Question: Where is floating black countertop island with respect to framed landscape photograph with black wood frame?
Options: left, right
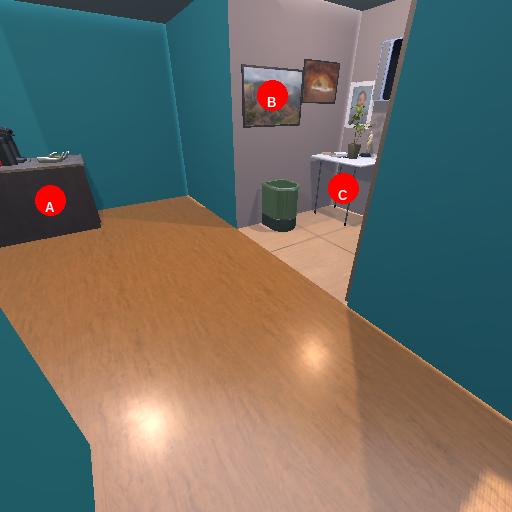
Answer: left